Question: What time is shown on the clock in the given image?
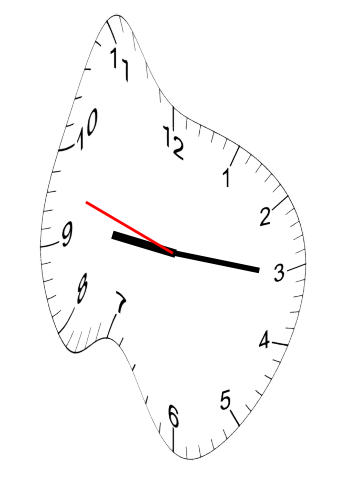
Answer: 09:15:48